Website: walmart
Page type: account-selection
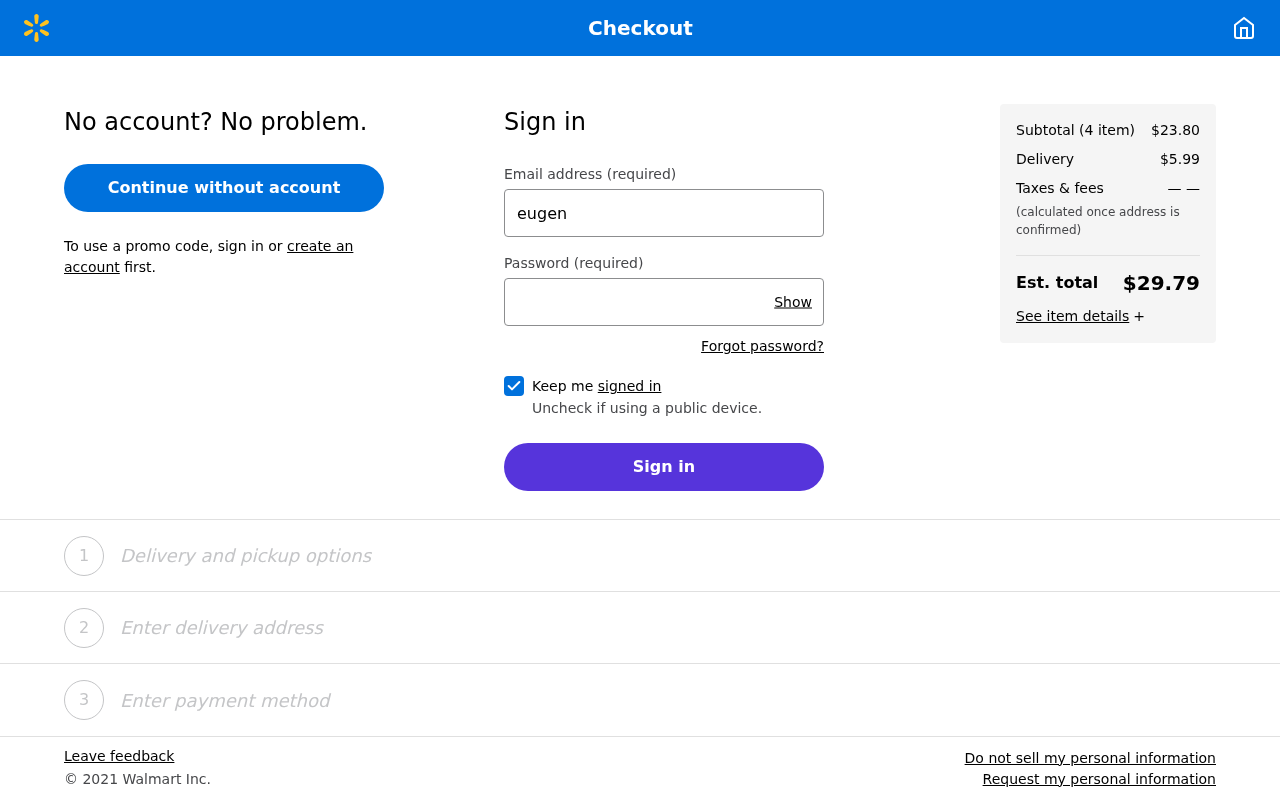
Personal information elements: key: PII_EMAIL
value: eugene_mccoy@hotmail.com
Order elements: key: ORDER_NUM_ITEMS
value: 4
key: ORDER_SUBTOTAL
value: $23.80
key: ORDER_SHIPPING_COST
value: $5.99
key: ORDER_TOTAL
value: $29.79